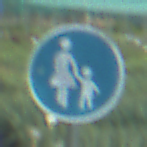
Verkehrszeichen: Gehweg
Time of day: MorningAfternoon
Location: Roofed (Special)
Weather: PartlyCloudy
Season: NotSpecified
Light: Natural